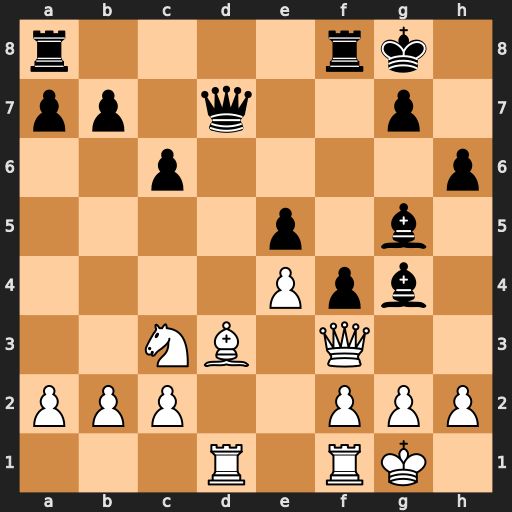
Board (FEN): r4rk1/pp1q2p1/2p4p/4p1b1/4Ppb1/2NB1Q2/PPP2PPP/3R1RK1
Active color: w
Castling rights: -
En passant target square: -
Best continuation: Bc4+ Kh8 Rxd7